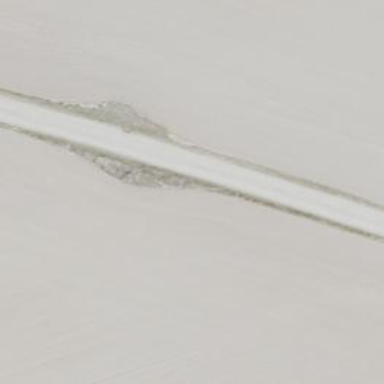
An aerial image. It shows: Unclassified road with concrete lanes.